Aerial crown-view tile of a tropical tree (Barro Colorado Island, Panama), acquired 20250915:
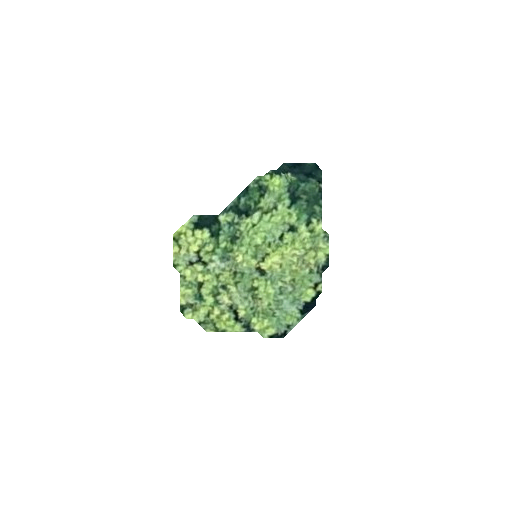
Species: Dipteryx oleifera
GBIF accepted scientific name: Dipteryx oleifera
Crown area: 28.479 m²